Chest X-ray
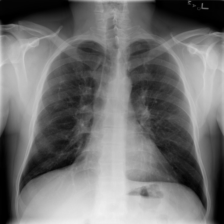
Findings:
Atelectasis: negative
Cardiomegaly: negative
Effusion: negative
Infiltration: negative
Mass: negative
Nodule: negative
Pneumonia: negative
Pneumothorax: negative
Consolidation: negative
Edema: negative
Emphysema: negative
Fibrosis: negative
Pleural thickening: negative
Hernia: negative